Question: I'm trying to create a custom layout to my item menu. I need an icon with an image to show a shopping cart like this:

I create a custom relative layout:
'''
<RelativeLayout xmlns:android="http://schemas.android.com/apk/res/android"
android:layout_width="48dp"
android:layout_height="fill_parent"
android:layout_gravity="right" >
<ImageView
android:layout_width="wrap_content"
android:layout_height="fill_parent"
android:clickable="true"
android:src="@drawable/ic_shopping_cart"/>
<TextView
android:id="@+id/counter"
android:layout_width="wrap_content"
android:layout_height="wrap_content"
android:layout_alignParentRight="true"
android:padding="8dp"
android:text="5"
android:textSize="15sp"
android:textColor="#ffffff" />
</RelativeLayout>
'''
And the item menu:
'''
<menu xmlns:android="http://schemas.android.com/apk/res/android"
xmlns:app="http://schemas.android.com/apk/res-auto">
<item
android:id="@+id/icon_shopping_cart"
android:actionLayout="@layout/shopping_cart"
android:title="@string/shopping_icon_description"
app:showAsAction="always" />
</menu>
'''
Does anyone know how to do it?
Thanks in advance
MainActivity.java
'''
public class Prueba extends AppCompatActivity {
@Override
protected void onCreate(Bundle savedInstanceState) {
super.onCreate(savedInstanceState);
setContentView(R.layout.activity_agroquimicos);
Toolbar toolbar = (Toolbar) findViewById(R.id.toolbar);
setSupportActionBar(toolbar);
getSupportActionBar().setDisplayHomeAsUpEnabled(true);
toolbar.inflateMenu(R.id.shopping_cart);
}
}
'''
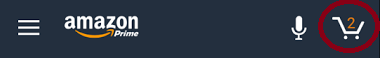
Answer: If you want counter in toolbar try <URL>,it worked for me
'''
private Drawable buildCounterDrawable(int count, int backgroundImageId) {
LayoutInflater inflater = LayoutInflater.from(this);
View view = inflater.inflate(R.layout.counter_menuitem_layout, null);
view.setBackgroundResource(backgroundImageId);
if (count == 0) {
View counterTextPanel = view.findViewById(R.id.counterValuePanel);
counterTextPanel.setVisibility(View.GONE);
} else {
TextView textView = (TextView) view.findViewById(R.id.count);
textView.setText("" + count);
}
view.measure(
View.MeasureSpec.makeMeasureSpec(0, View.MeasureSpec.UNSPECIFIED),
View.MeasureSpec.makeMeasureSpec(0, View.MeasureSpec.UNSPECIFIED));
view.layout(0, 0, view.getMeasuredWidth(), view.getMeasuredHeight());
view.setDrawingCacheEnabled(true);
view.setDrawingCacheQuality(View.DRAWING_CACHE_QUALITY_HIGH);
Bitmap bitmap = Bitmap.createBitmap(view.getDrawingCache());
view.setDrawingCacheEnabled(false);
return new BitmapDrawable(getResources(), bitmap);
}
'''